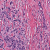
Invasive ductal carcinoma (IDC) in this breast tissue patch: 1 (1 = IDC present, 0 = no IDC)